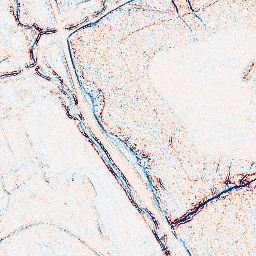
Category: edge_preserving
Decomposition family: bilateral
Decomposition parameters: d: 5
sigma_color: 100
sigma_space: 100
Upsampling method: lanczos
Upsampling parameters: scale: 2
Upsampling scale: 2